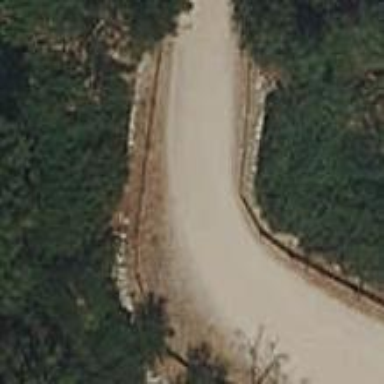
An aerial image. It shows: Path on bridge with compacted grade2 surface.